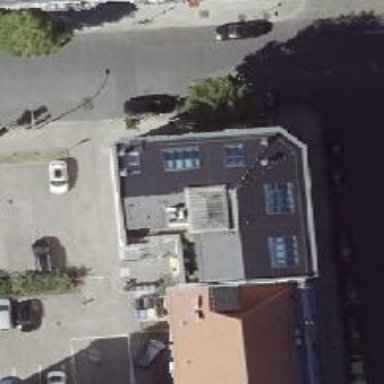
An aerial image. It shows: Building with ridge on the roof.